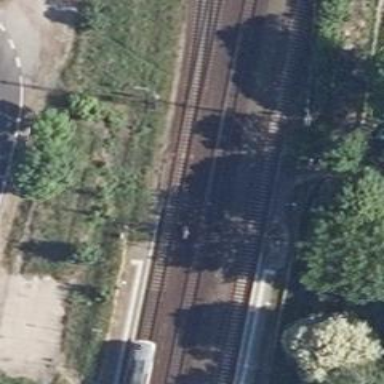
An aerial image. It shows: Railway signal.